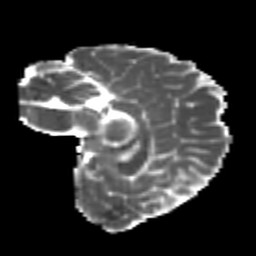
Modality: MD
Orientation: sagittal
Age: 22
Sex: female
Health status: healthy
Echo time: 0.074 s